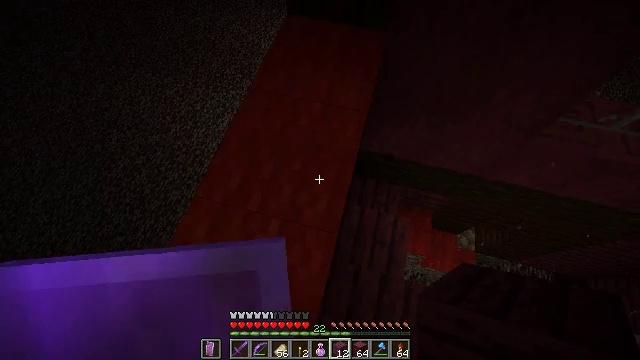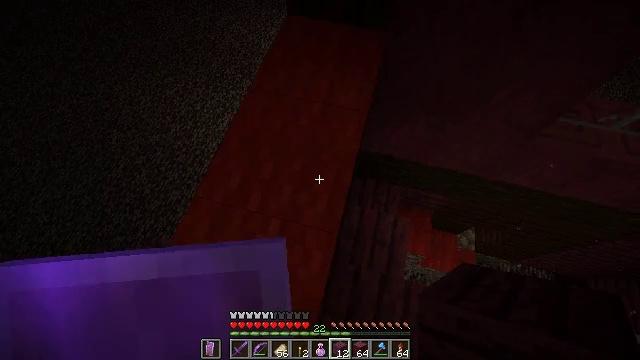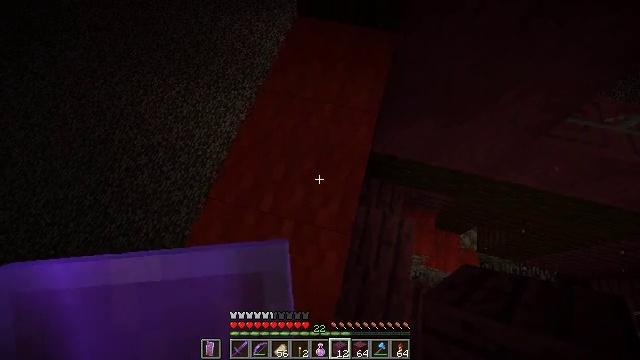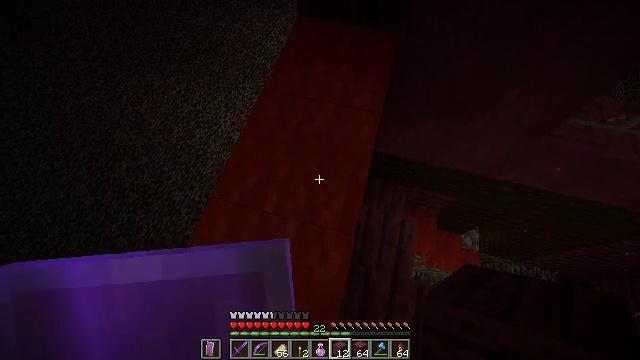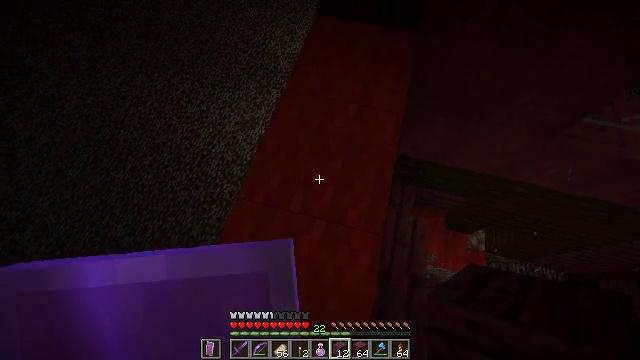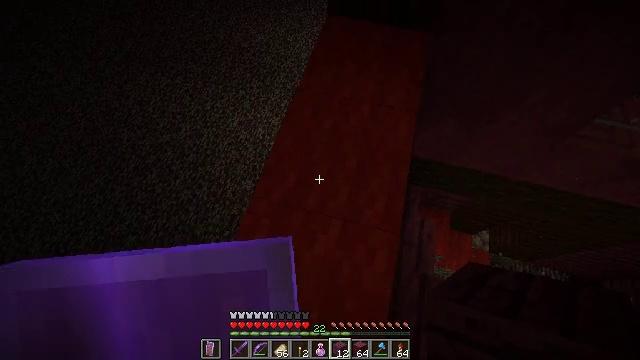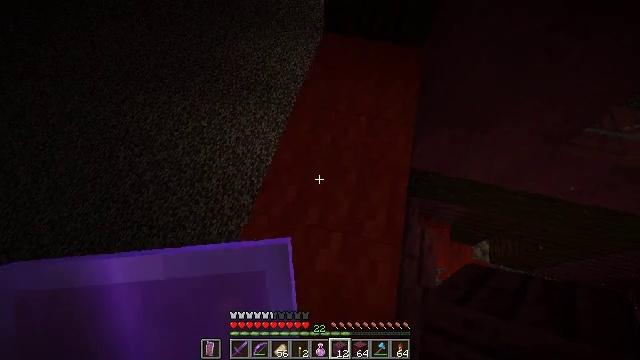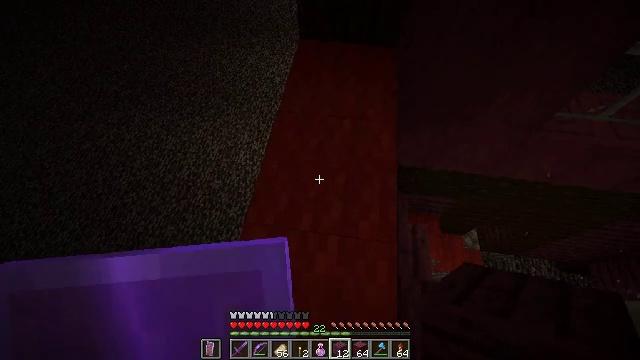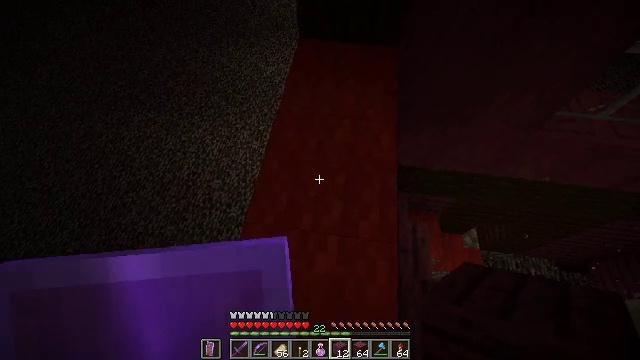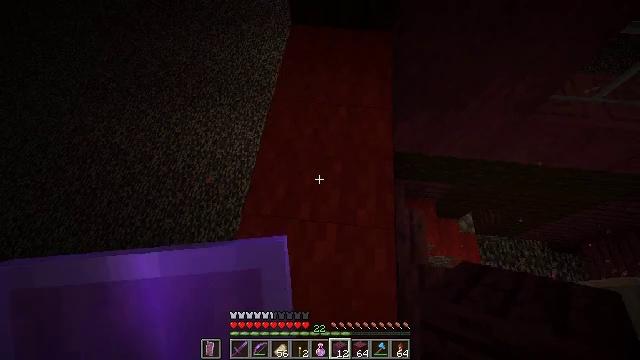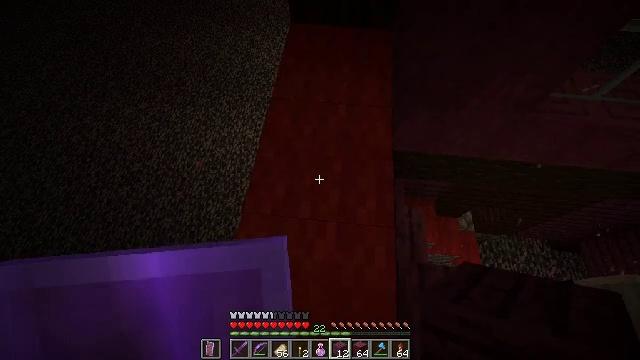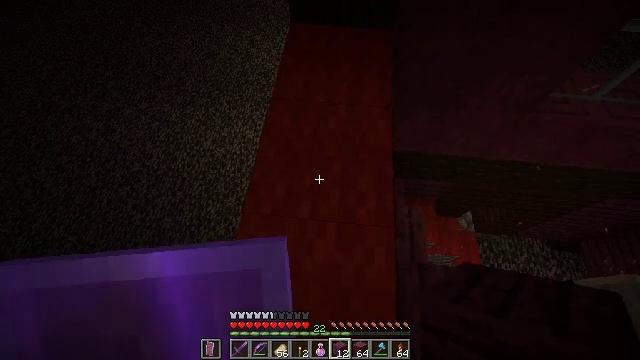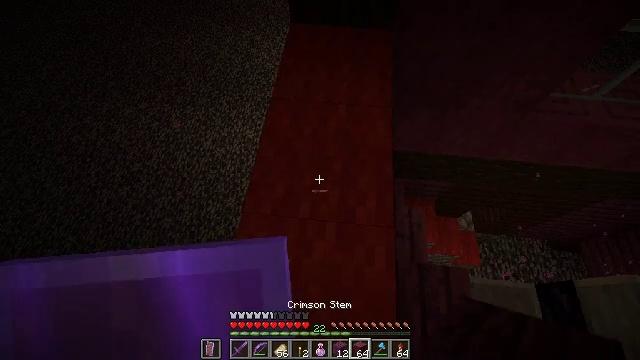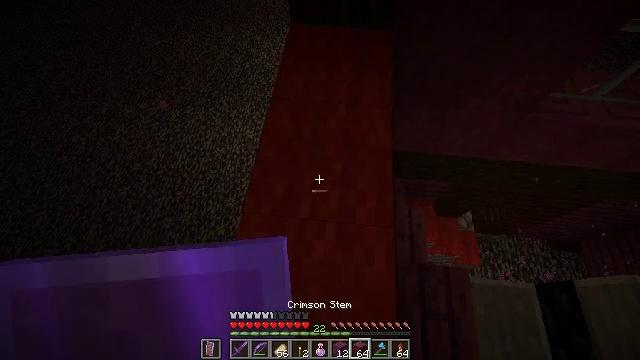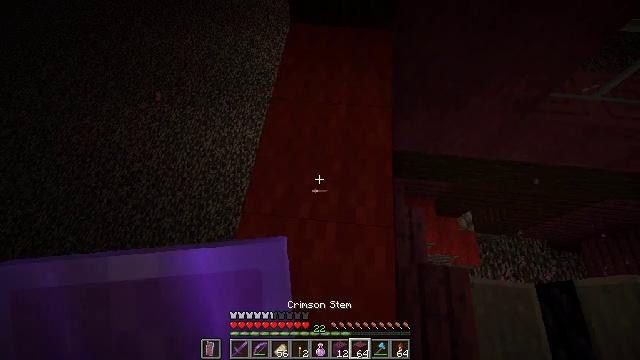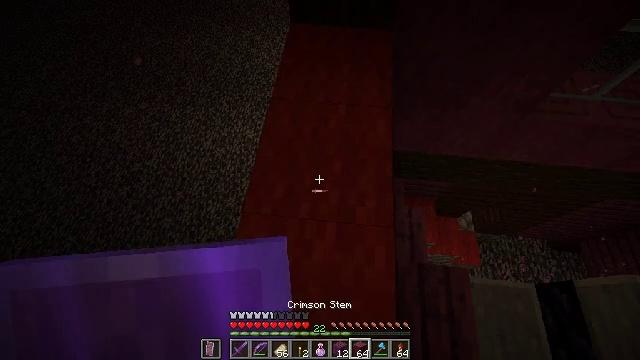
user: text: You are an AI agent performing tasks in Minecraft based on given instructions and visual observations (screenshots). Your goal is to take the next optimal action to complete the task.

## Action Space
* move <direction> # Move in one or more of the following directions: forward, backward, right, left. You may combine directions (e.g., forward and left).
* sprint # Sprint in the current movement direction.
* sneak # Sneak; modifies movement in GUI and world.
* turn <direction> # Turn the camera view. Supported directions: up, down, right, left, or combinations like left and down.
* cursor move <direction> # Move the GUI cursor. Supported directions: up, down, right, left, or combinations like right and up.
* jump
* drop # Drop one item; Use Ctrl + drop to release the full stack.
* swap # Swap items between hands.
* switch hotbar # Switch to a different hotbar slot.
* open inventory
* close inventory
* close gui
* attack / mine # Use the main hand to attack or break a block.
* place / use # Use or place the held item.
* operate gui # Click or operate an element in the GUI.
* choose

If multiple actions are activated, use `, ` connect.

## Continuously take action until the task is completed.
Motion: motion action
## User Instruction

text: Gather the red carpet from the floor.
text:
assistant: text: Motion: no_op
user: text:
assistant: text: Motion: move left
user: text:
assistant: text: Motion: move left
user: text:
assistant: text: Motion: no_op
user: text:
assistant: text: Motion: no_op
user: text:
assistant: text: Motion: turn right and up
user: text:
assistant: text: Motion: turn right and up
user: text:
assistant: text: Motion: no_op
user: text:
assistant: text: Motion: turn right and down
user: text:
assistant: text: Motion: no_op
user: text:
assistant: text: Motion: no_op
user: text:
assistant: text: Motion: no_op
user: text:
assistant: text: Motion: no_op
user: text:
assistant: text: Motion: no_op
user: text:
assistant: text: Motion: no_op
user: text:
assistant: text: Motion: no_op
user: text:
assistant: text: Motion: no_op
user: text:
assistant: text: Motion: no_op
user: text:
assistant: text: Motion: no_op
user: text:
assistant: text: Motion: no_op
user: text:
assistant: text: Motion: no_op
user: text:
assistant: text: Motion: turn right and down
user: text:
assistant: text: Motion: turn right and down
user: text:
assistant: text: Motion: turn right and down
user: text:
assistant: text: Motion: no_op
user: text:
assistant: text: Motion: no_op
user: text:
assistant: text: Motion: no_op
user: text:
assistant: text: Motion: no_op
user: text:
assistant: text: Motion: no_op
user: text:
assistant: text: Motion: attack / mine